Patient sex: M
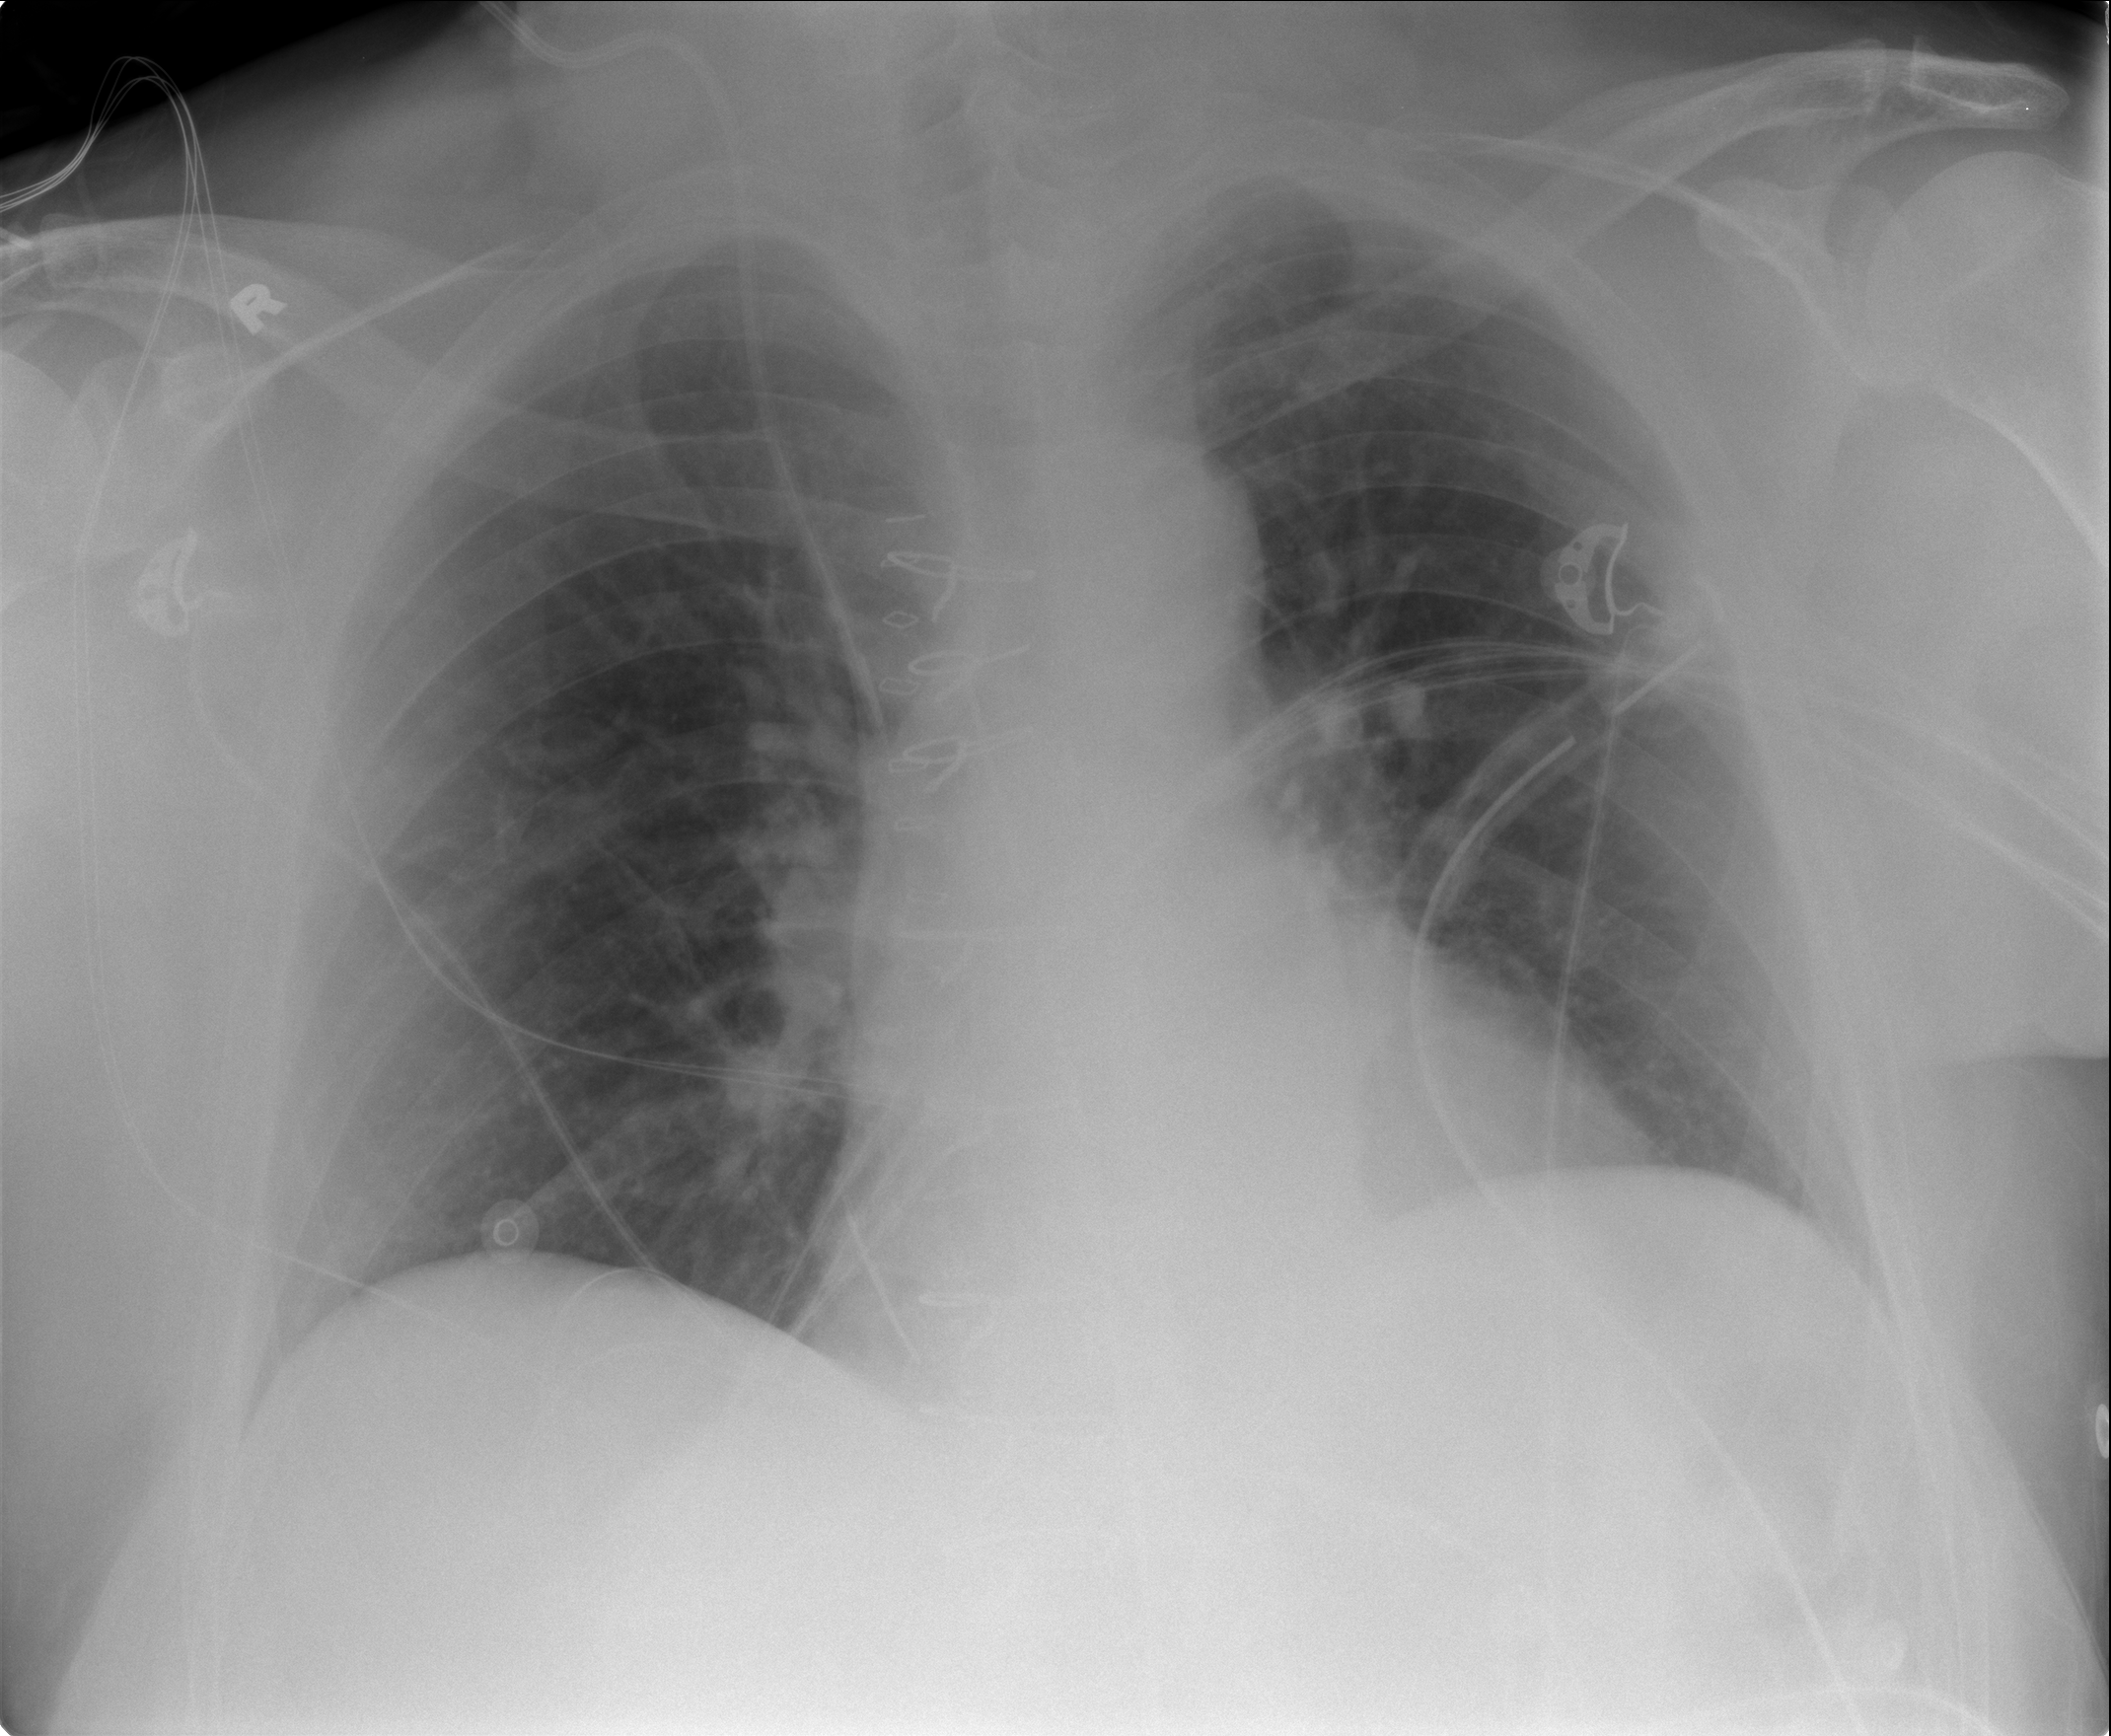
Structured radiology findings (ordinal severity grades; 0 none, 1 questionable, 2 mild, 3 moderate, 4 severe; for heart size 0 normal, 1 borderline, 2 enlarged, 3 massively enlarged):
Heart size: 0
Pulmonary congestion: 1
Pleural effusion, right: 0
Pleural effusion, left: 1
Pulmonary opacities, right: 0
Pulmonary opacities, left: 0
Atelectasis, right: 0
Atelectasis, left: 0